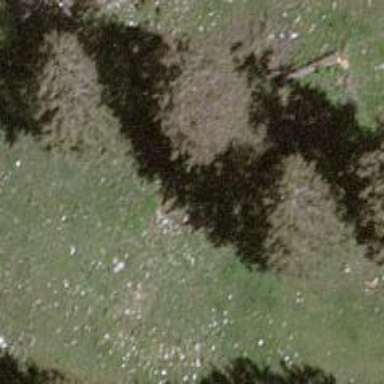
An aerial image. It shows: Single tag "natural: tree."